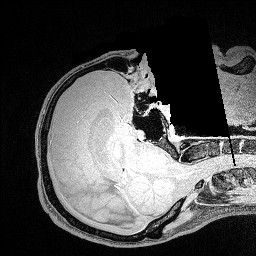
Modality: FLASH
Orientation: axial
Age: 30
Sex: male